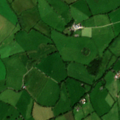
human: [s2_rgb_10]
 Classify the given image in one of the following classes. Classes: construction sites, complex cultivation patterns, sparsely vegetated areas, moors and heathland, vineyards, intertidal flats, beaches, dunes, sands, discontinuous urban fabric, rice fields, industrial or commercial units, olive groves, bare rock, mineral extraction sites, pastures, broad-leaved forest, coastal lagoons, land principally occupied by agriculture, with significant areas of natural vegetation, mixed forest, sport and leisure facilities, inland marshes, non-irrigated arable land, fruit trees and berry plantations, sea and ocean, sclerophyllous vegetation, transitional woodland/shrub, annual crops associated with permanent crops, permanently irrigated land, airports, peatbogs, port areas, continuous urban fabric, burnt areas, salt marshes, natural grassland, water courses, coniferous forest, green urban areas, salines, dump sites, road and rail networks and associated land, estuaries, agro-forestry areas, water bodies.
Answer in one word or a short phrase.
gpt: pastures